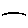
Label: line